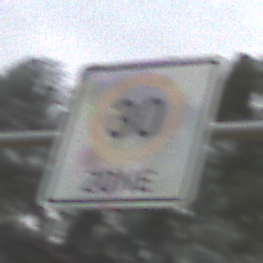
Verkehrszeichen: BeginnZone30
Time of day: MorningAfternoon
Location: Outdoor (Nature)
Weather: Overcast
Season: NotSpecified
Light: Natural